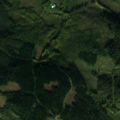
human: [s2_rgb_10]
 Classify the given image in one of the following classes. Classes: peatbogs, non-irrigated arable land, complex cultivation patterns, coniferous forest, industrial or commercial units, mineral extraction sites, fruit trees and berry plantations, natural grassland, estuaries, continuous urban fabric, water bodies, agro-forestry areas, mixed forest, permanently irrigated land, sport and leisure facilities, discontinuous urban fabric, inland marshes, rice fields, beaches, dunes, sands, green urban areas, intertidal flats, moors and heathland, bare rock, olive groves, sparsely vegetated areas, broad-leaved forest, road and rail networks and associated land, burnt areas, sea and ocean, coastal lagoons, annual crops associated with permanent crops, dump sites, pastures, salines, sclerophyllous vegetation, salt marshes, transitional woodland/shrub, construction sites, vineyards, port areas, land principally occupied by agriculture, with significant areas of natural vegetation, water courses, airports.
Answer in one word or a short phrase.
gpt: broad-leaved forest, coniferous forest, mixed forest, transitional woodland/shrub